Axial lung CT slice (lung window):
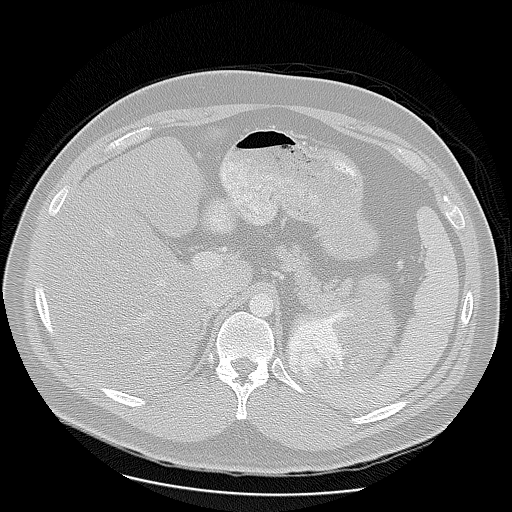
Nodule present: no